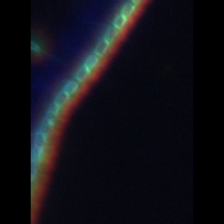
Taxon: Skeletonema
Group: Diatoms